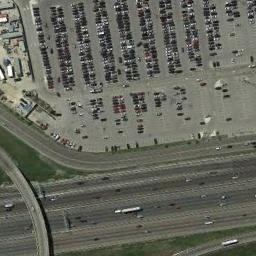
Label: parking_lot